Aerial crown-view tile of a tropical tree (Barro Colorado Island, Panama), acquired 20250715:
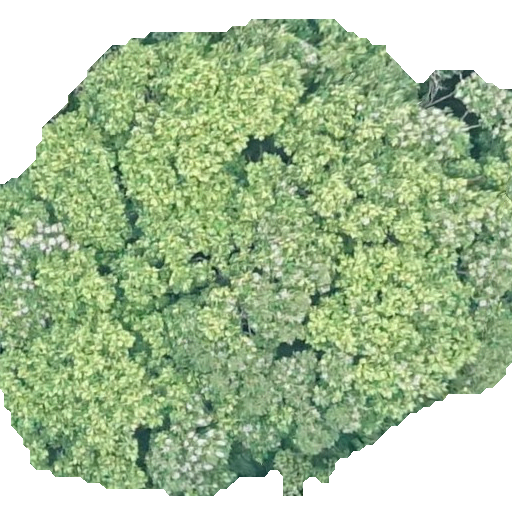
Species: Dipteryx oleifera
GBIF accepted scientific name: Dipteryx oleifera
Crown area: 312.593 m²